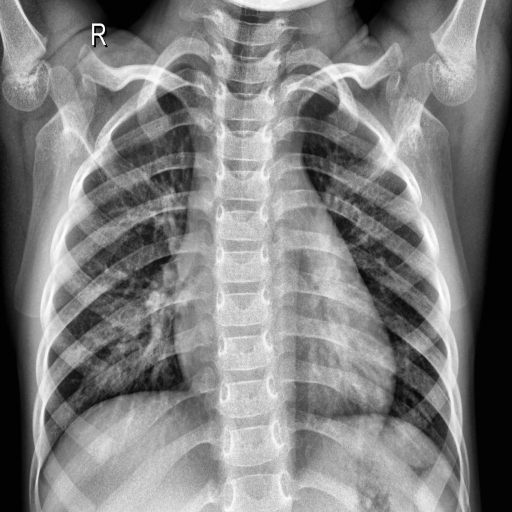
Finding: NORMAL